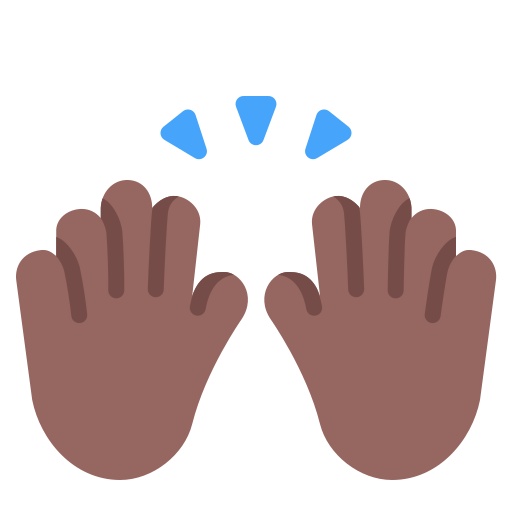
raising hands flat  dark